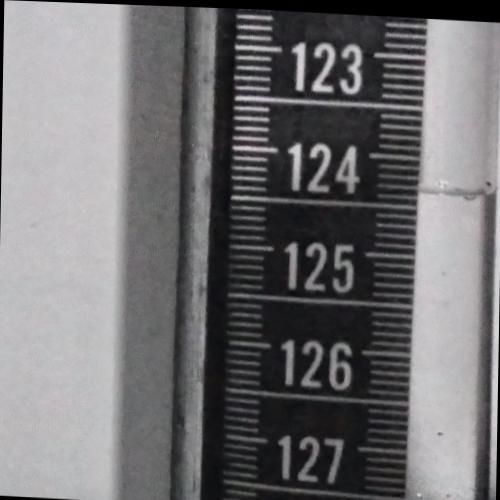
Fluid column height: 124.3 cm